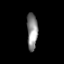
Tissue: prostate
Cell type: T cells
Senescence score: 0.3052
Nuclear area (px): 387
Mean DAPI intensity: 137.315